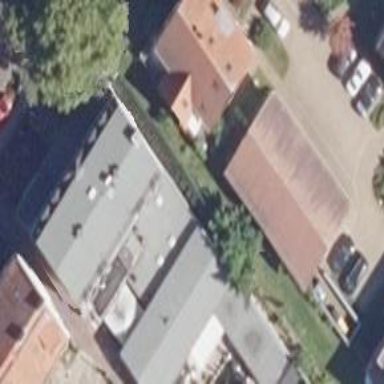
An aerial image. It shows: Building with gabled roof.